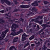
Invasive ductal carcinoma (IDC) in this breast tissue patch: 1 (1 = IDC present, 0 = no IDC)